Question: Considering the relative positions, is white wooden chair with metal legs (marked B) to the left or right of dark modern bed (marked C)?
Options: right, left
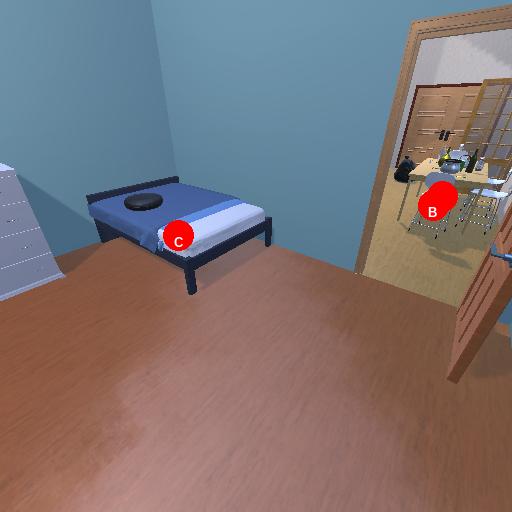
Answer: right